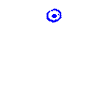
Particle: pion